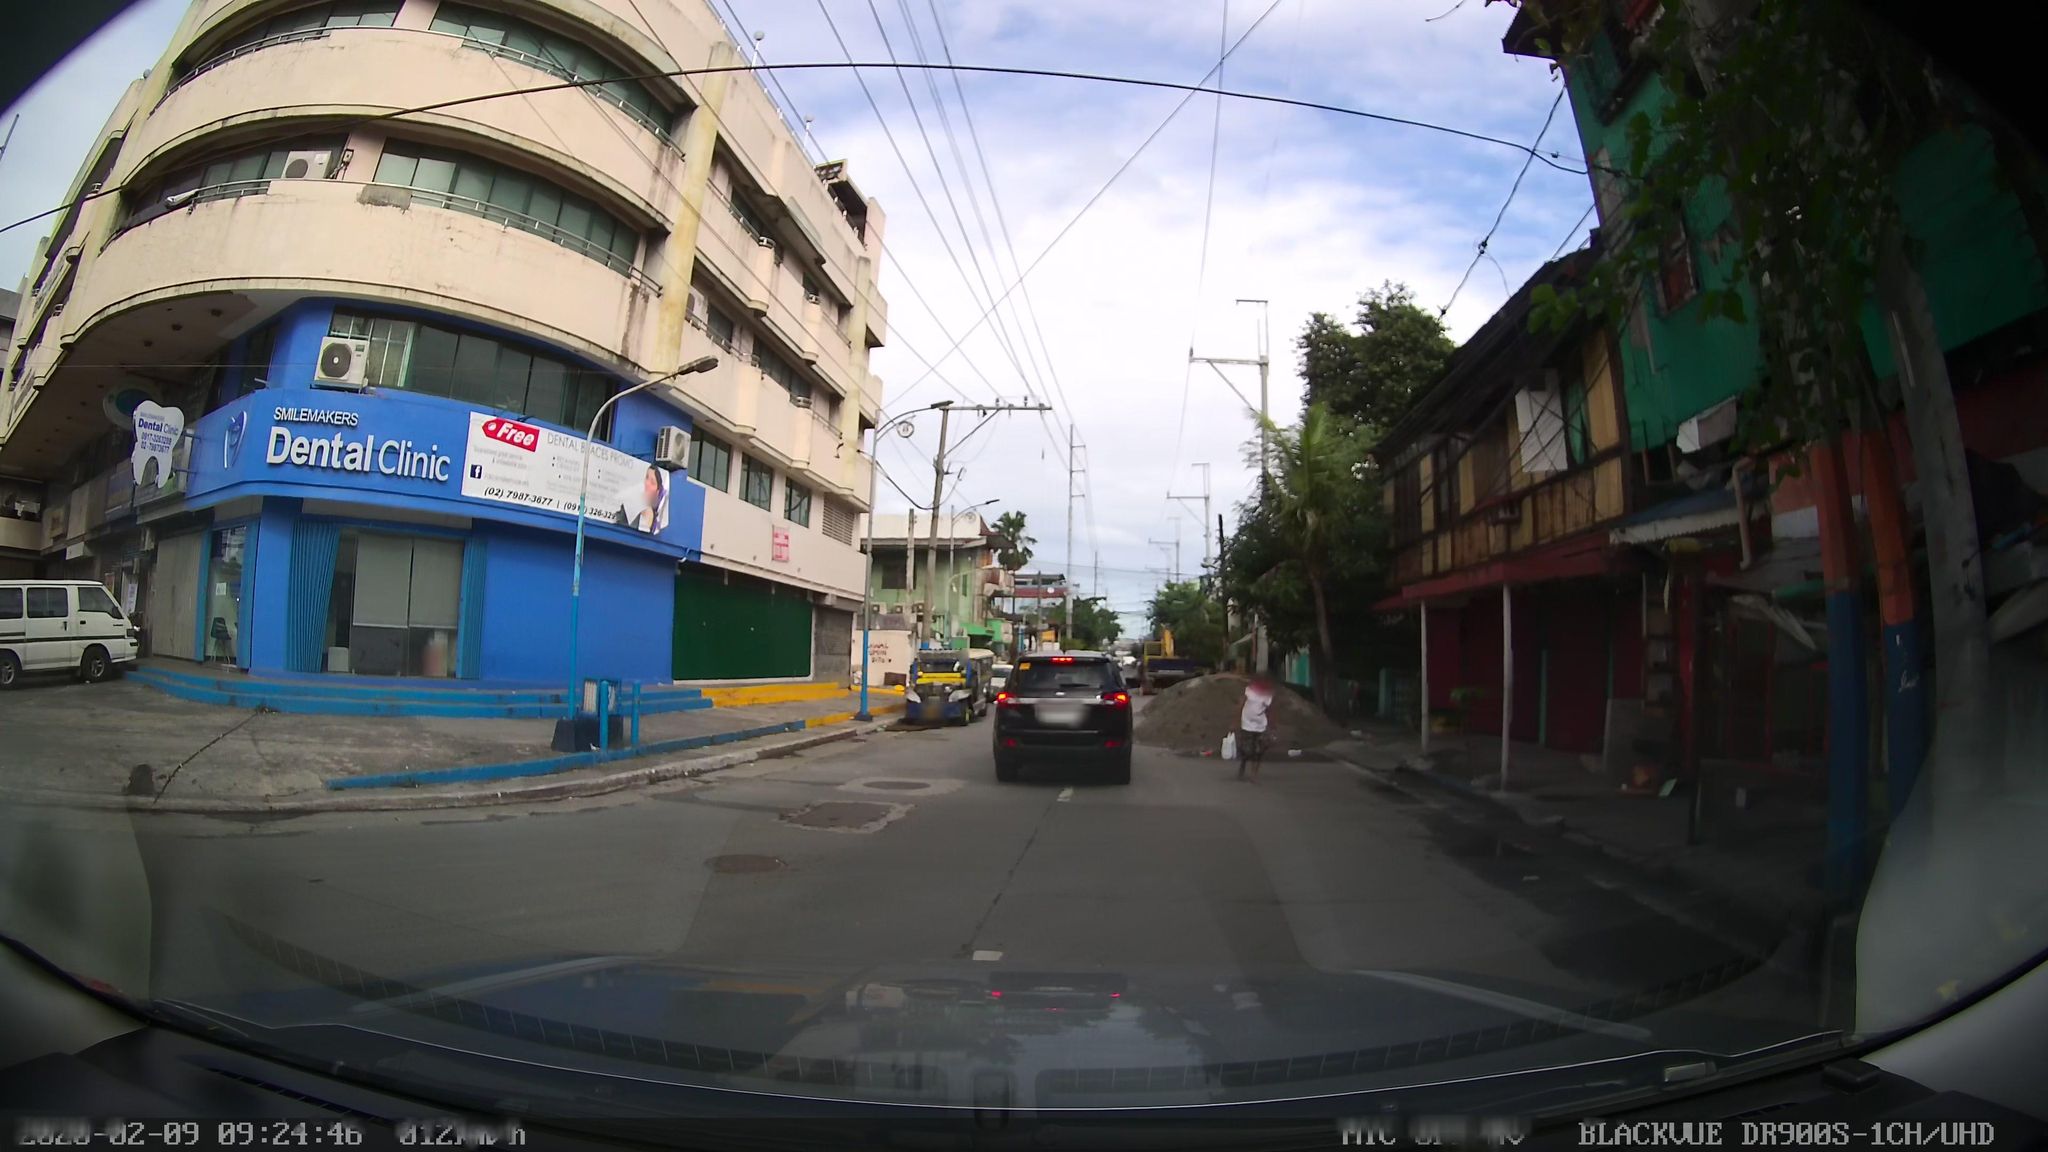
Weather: clear
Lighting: day
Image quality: good
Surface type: driving surface
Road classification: secondary
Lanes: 2
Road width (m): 9
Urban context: urban centre
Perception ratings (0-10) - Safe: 1.22, Lively: 8.27, Beautiful: 1.6, Boring: 1.46, Depressing: 6.85, Wealthy: 0.32